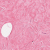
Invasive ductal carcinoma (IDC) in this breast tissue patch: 0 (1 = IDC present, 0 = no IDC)